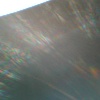
Label: sunburn